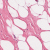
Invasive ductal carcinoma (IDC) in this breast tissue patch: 0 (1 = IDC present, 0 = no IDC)